Brain MRI, t1w sequence, axial 2D slice.
Patient: age 52, sex M, weight 78 kg, height 1.78 m
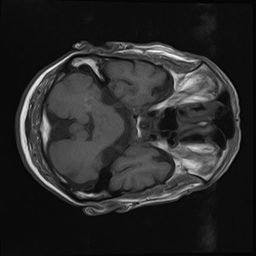